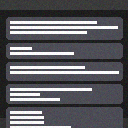
Screen state: on